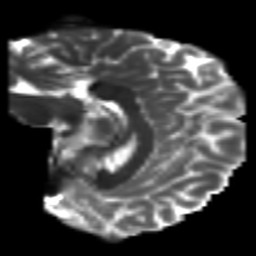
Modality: T2w
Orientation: sagittal
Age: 24
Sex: female
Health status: healthy
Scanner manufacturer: ge
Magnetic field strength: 3 T
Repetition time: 11 s
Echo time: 0.072 s